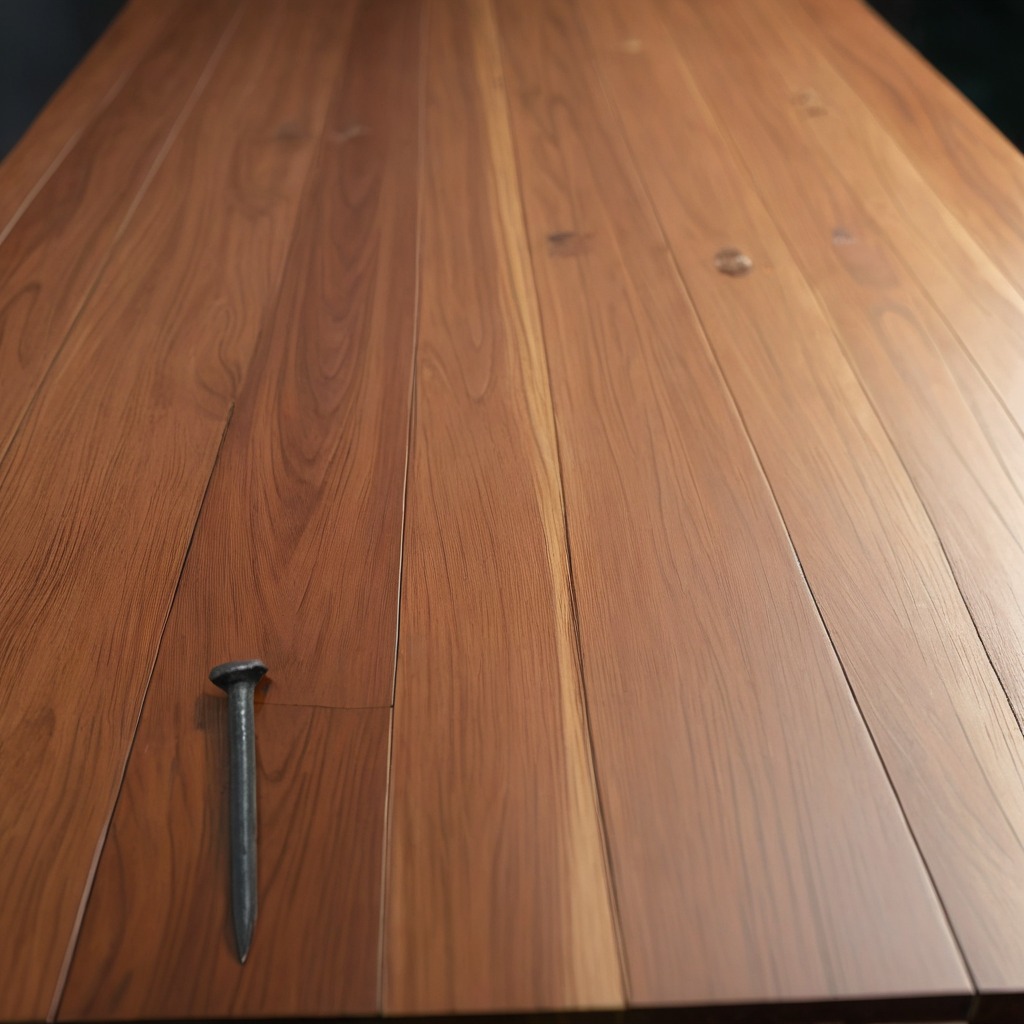
An iron nail lies on the wooden table.